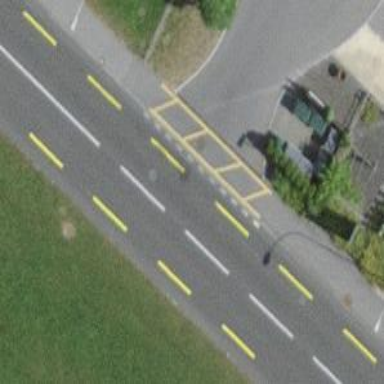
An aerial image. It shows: Tertiary road with asphalt surface and designated cycle lane.